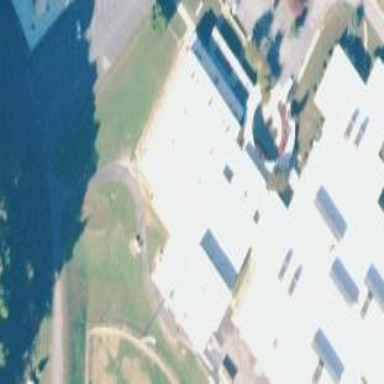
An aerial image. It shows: School building.